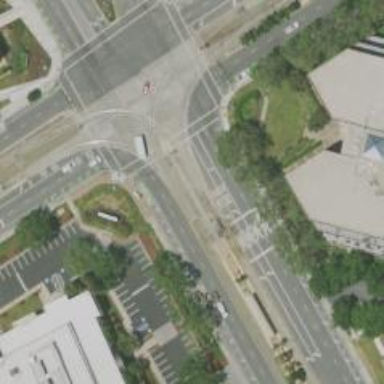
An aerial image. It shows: Solid stop line on the road marking.